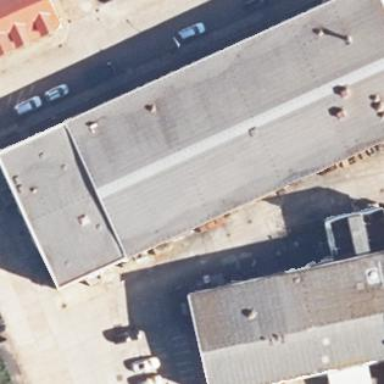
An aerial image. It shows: Industrial building.